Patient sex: M
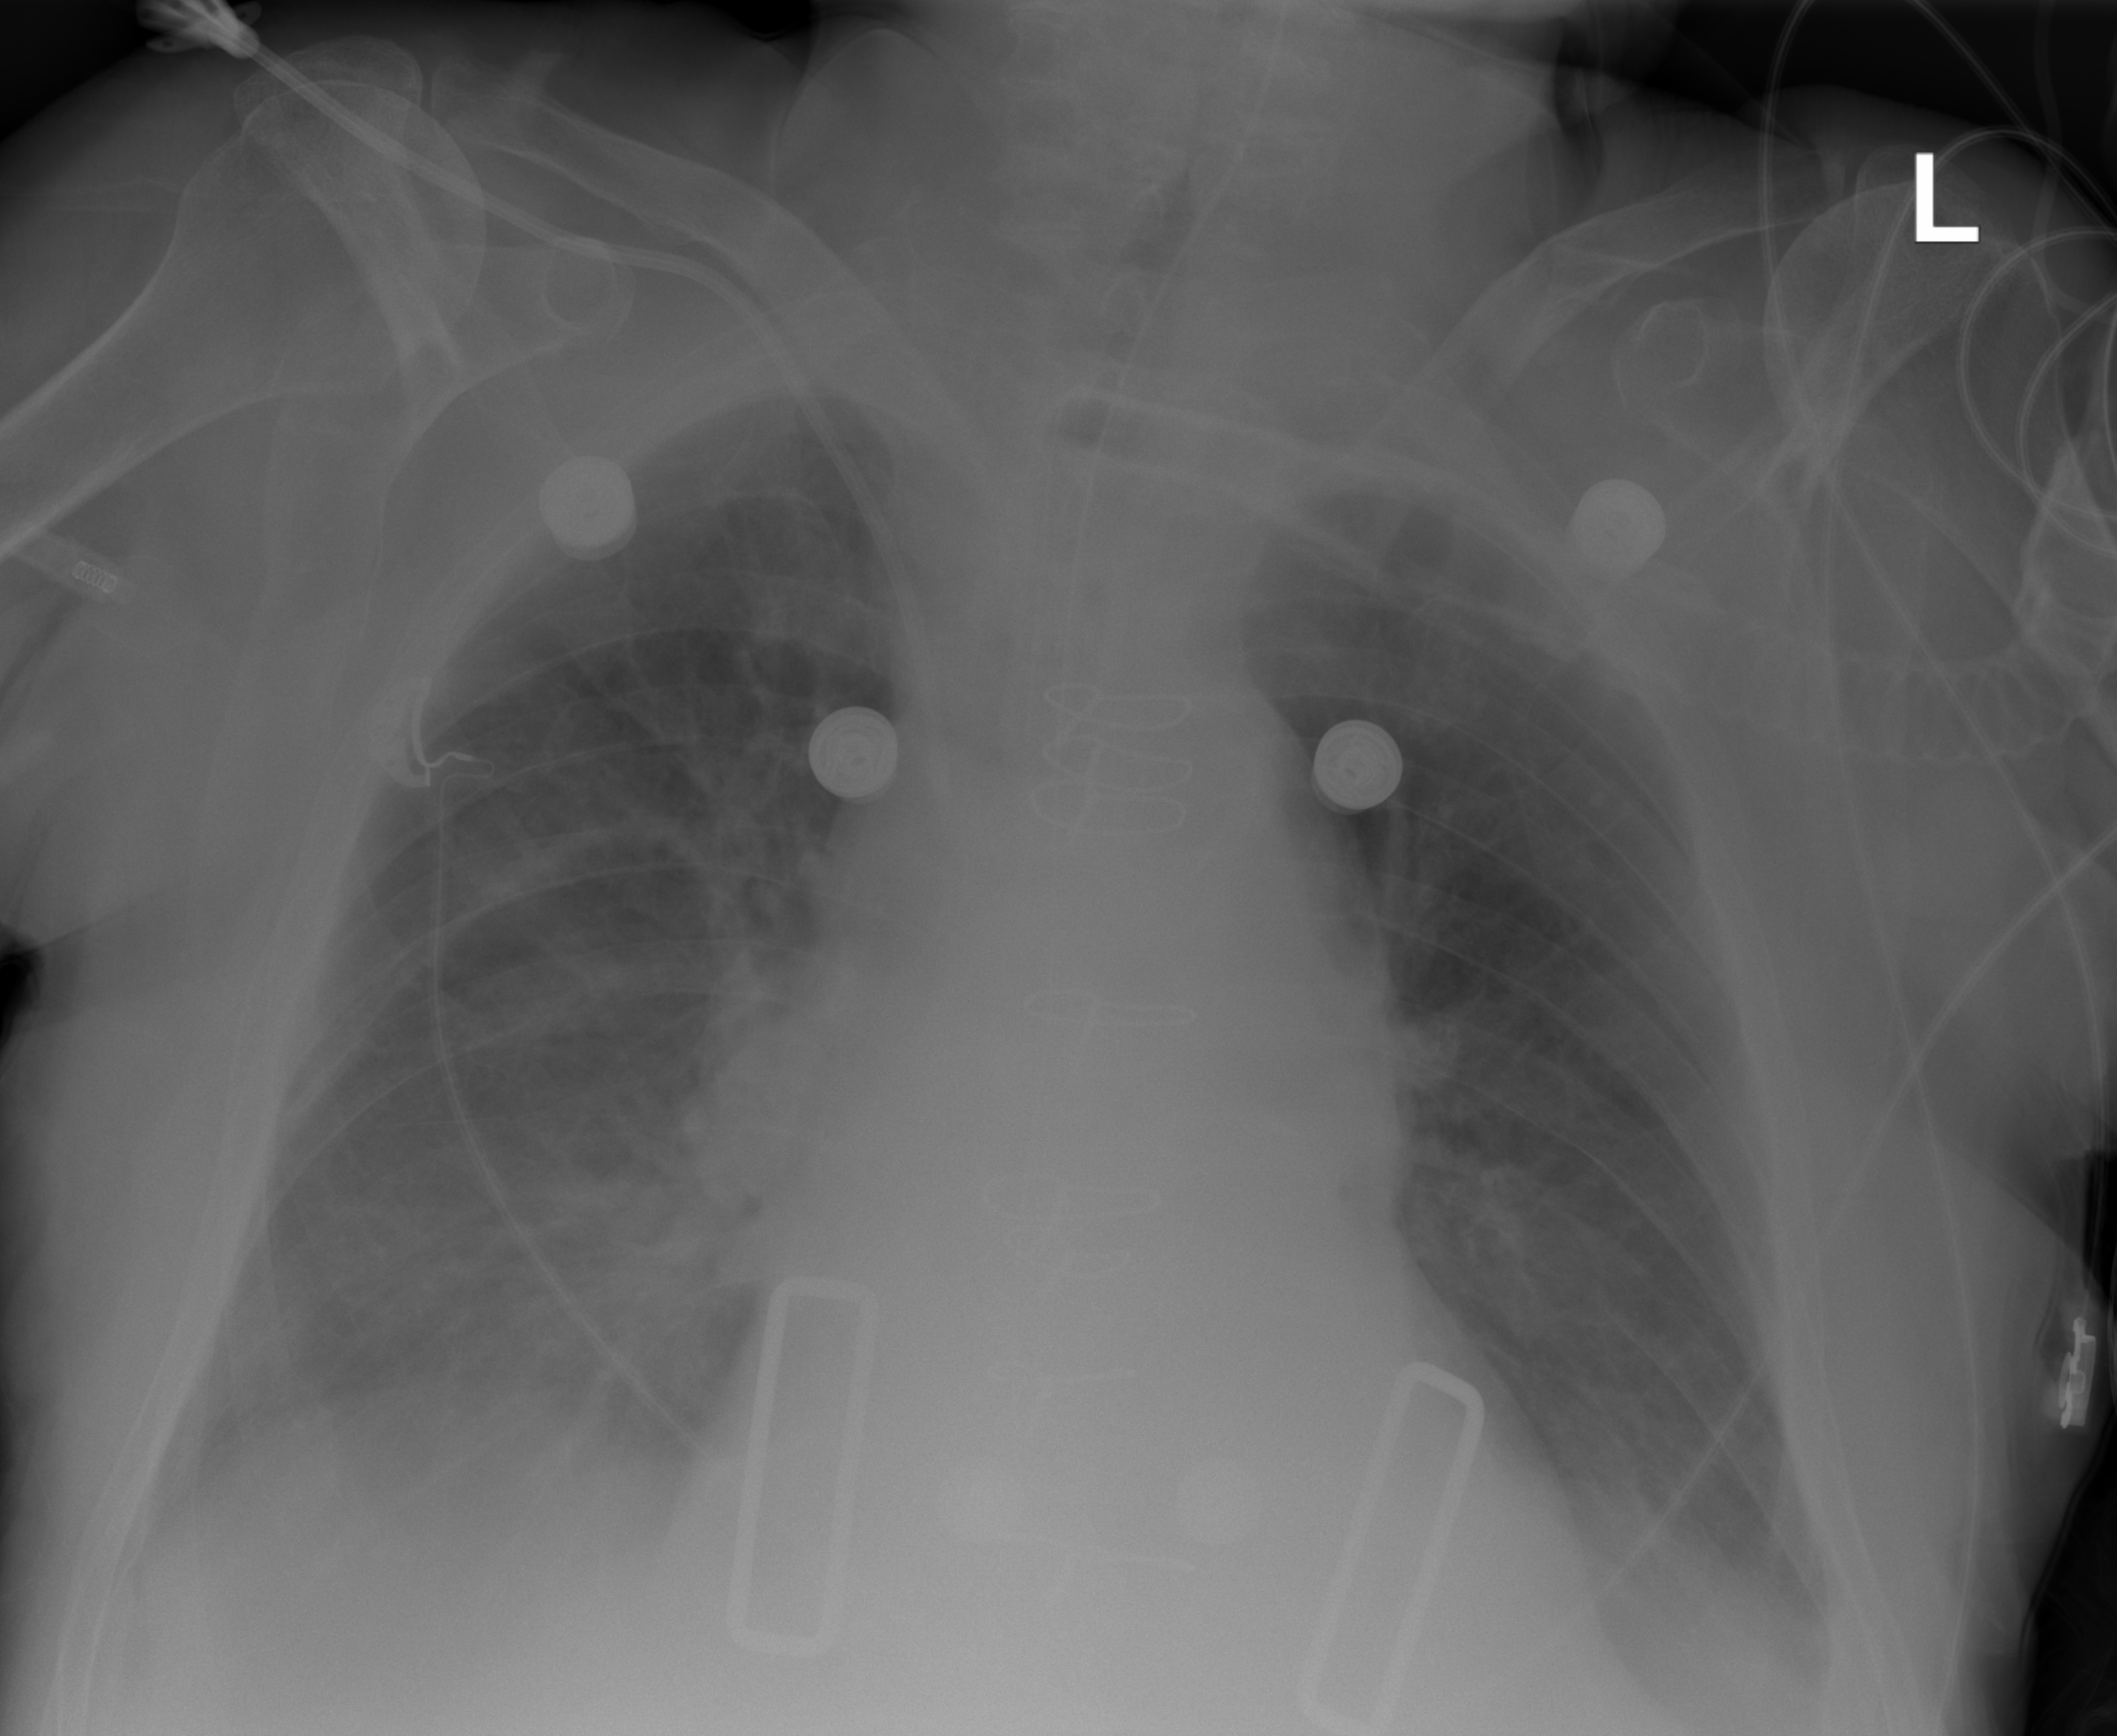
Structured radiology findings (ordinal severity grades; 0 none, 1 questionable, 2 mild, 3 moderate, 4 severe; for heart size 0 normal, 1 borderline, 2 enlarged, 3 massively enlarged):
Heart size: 2
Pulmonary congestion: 2
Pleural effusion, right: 2
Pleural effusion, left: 2
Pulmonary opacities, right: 0
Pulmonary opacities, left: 0
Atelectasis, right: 2
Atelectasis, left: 2